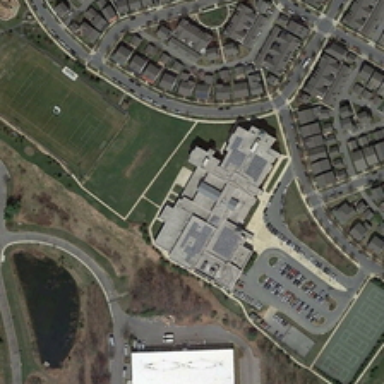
A large collection of buildings in the northeast .